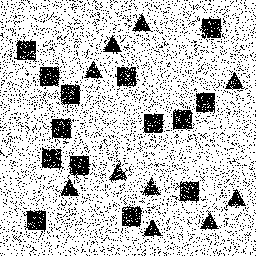
Squares: 14
Triangles: 10
Stars: 0
Total shapes: 24